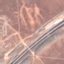
Land use / land cover: Highway